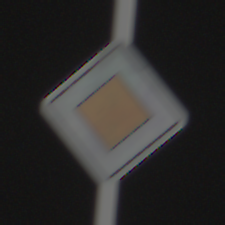
Verkehrszeichen: Vorfahrtsstrasse
Umgebung: Outdoor, Suburban
Tageszeit: MorningAfternoon
Wetter: Clear
Licht: Natural
Jahreszeit: NotSpecified
Kontrast: HighContrast